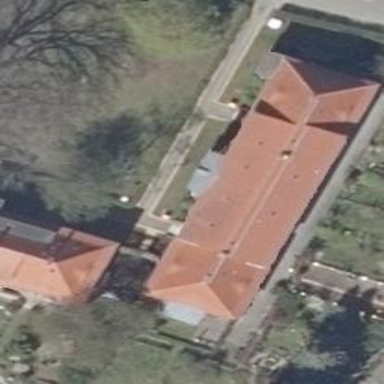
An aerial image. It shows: Historic building.